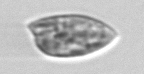
Label: Prorocentrum_dentatum